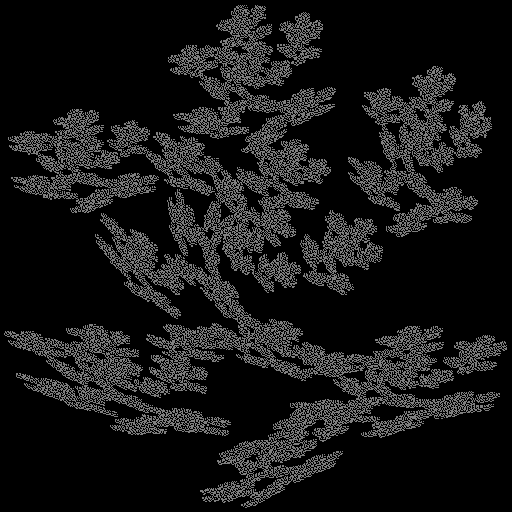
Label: pinetree